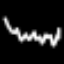
Label: squiggle